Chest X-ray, AP view. Patient: 65 years old, sex F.
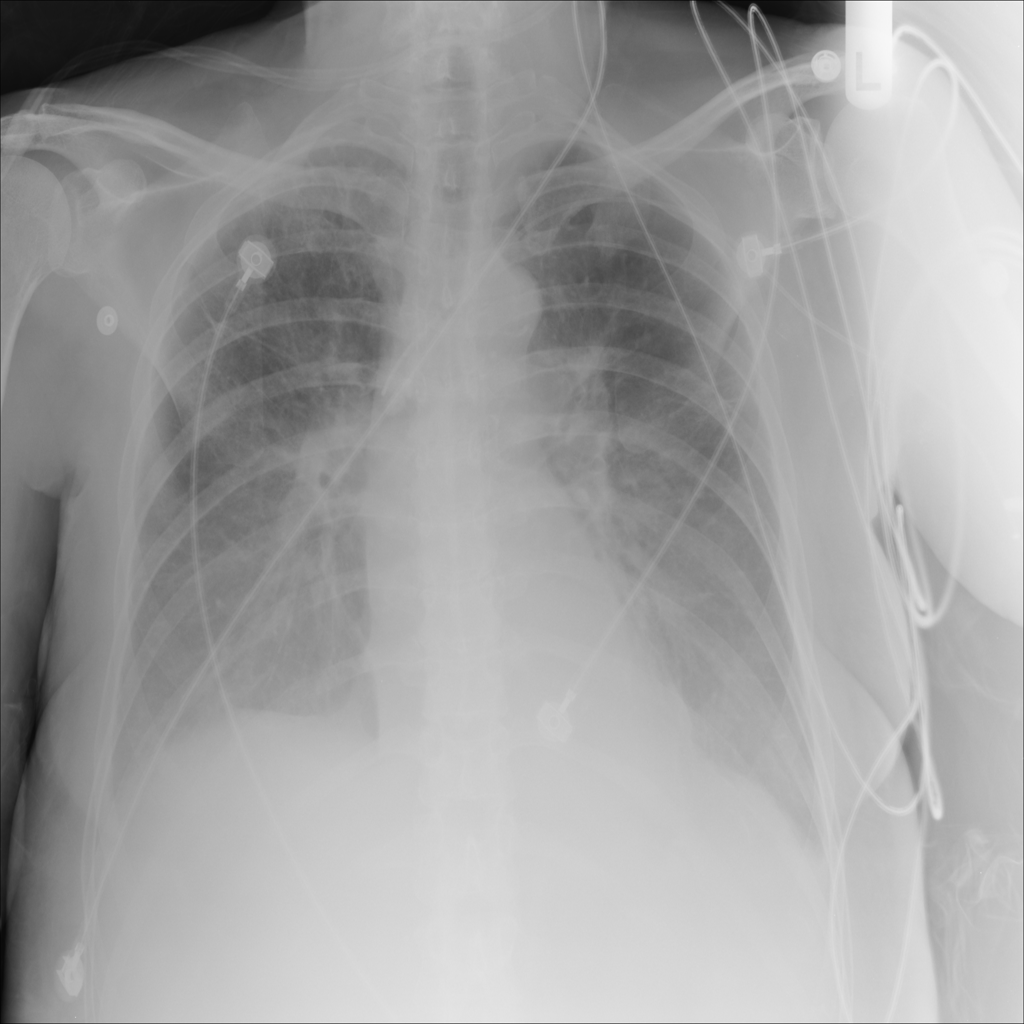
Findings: Infiltration